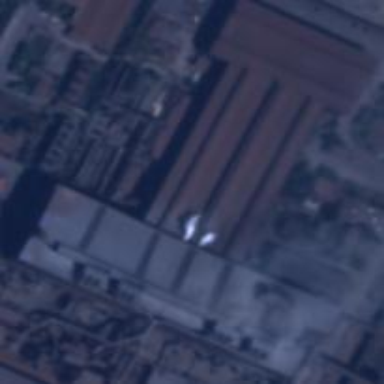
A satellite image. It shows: Industrial building.